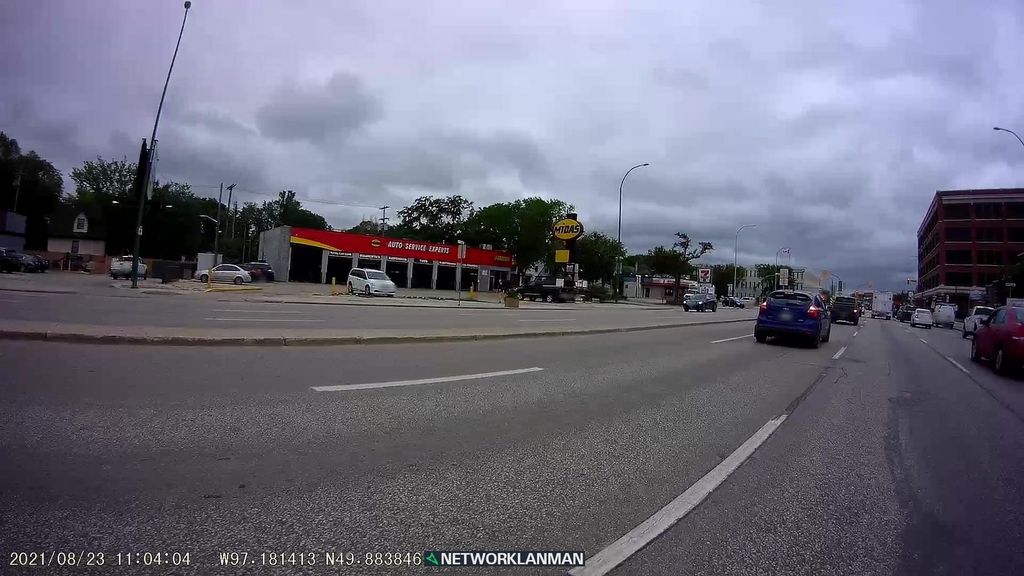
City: winnipeg